Field crop: maize
Growth stage: 1
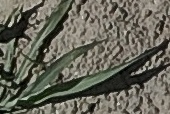
Species: sorghum